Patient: sex M, age 60
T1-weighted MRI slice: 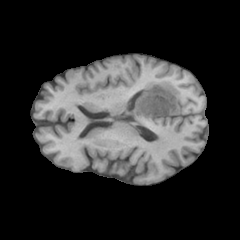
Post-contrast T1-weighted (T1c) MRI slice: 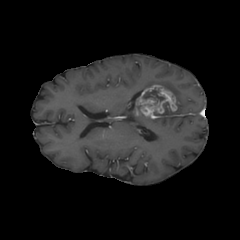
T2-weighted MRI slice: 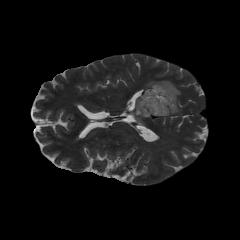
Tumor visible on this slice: yes
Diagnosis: Glioblastoma, IDH-wildtype
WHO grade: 4